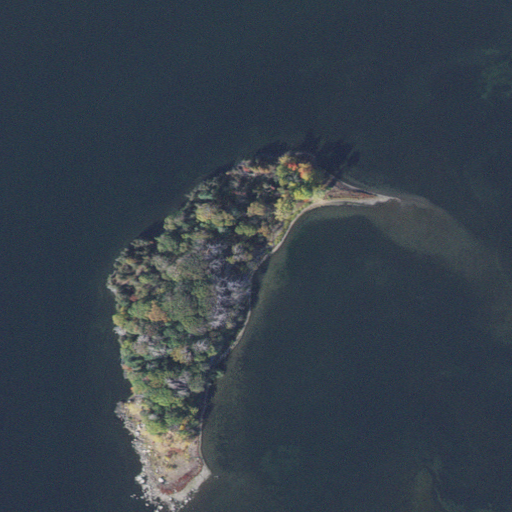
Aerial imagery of island in Vermont named Lazy Lady Island containing open water, mixed forest, and herbaceous wetlands